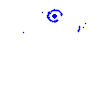
Particle: electron